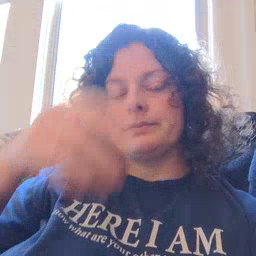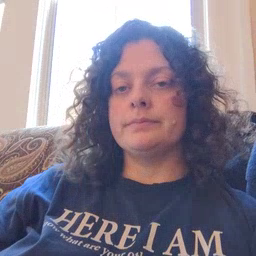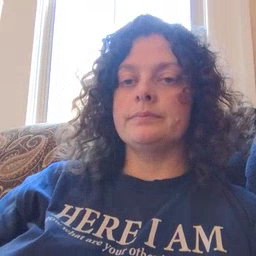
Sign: dad